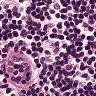
Metastatic tissue present: no